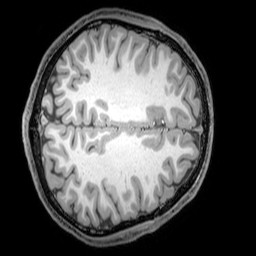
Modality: T1w
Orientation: axial
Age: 21
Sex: male
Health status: healthy
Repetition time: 0.081 s
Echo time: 0.037 s